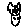
Label: cat